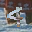
Label: 4